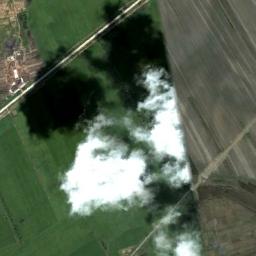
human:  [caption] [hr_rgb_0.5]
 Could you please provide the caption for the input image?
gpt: The clouds are in the air and the clouds are cast on the green and brown fields .

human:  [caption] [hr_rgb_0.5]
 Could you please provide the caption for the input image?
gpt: The cumulus clouds are located above the green farmland and the shadow of the clouds is on the farmland .

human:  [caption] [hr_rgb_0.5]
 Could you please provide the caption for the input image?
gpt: The white cloud is above bare and green farmland .

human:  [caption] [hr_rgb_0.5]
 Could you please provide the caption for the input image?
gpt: There was a little white cloud floating above the hill .

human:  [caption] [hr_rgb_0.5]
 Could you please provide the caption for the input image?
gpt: A few pieces of white clouds over some green farmlands .